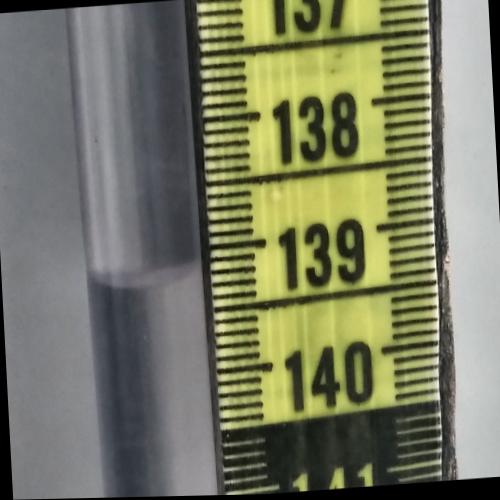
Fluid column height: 139.2 cm